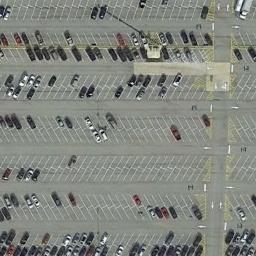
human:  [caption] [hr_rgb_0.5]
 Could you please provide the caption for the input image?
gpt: The parking lot has some neatly arranged cars but lots of parking spaces are still empty .

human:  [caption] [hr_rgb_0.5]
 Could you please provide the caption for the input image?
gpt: There are some cars on the parking lot .

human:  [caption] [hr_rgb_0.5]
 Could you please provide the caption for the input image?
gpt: A quarter of the vehicles in the parking lot are red .

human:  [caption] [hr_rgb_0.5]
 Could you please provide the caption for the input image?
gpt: There are many cars in the parking lot .

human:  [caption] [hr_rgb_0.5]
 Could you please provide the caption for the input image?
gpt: There are many cars and many empty space on the parking lot .